Here is the time-frequency representation (spectrogram) of a rolling-element bearing's vibration measurement. Classify the bearing condition as one of: normal, inner_race, outer_race, ball.
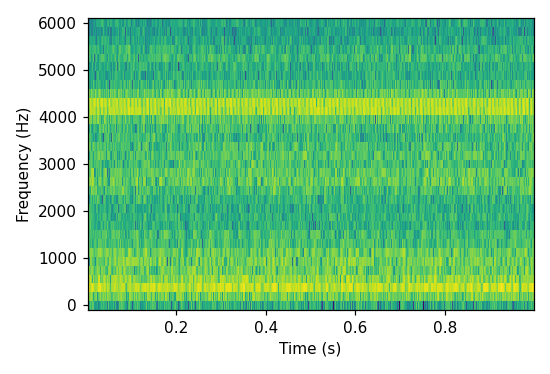
Answer: normal